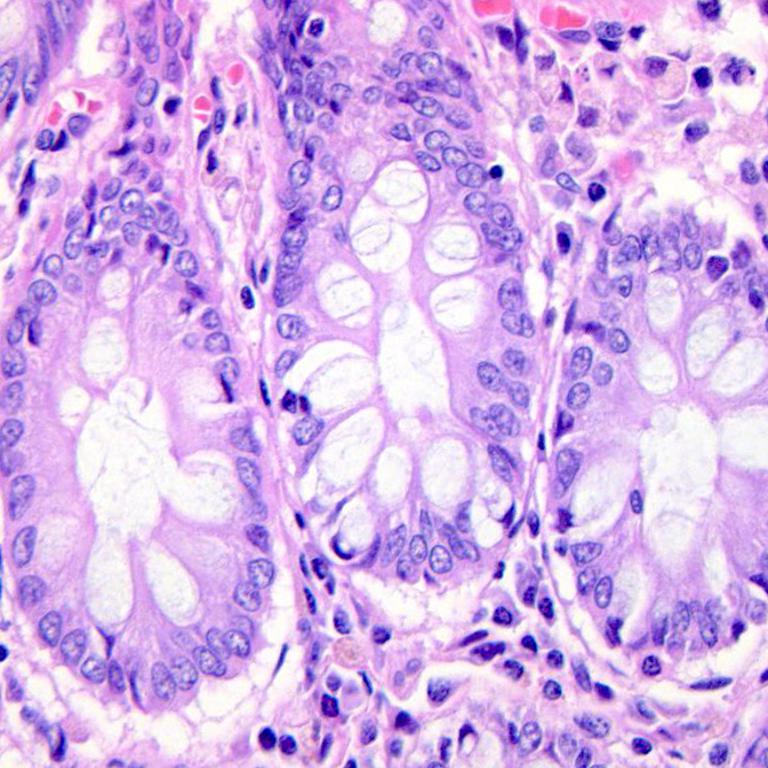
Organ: colon
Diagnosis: benign